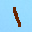
Label: 1